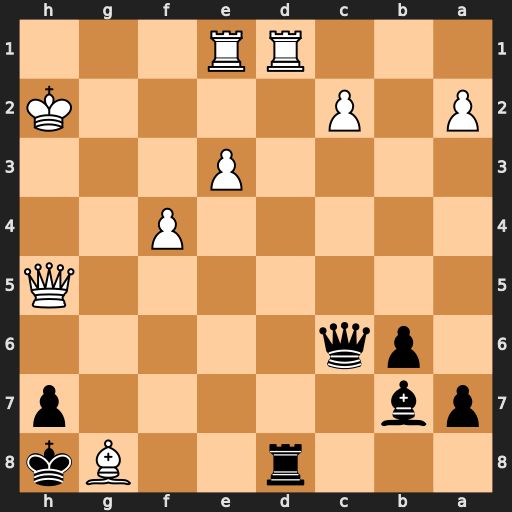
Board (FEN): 3r2Bk/pb5p/1pq5/7Q/5P2/4P3/P1P4K/3RR3
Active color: b
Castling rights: -
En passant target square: -
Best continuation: Qg2#